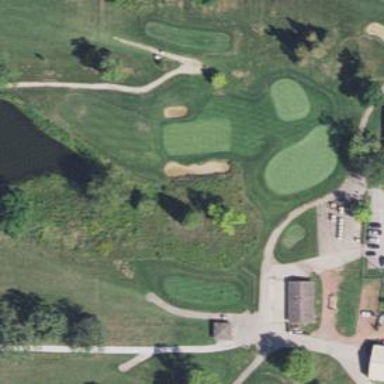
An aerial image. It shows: Golf hole.